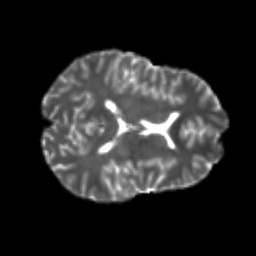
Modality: T2w
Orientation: axial
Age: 24
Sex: female
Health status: healthy
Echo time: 0.074 s